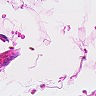
Metastatic tissue present: no